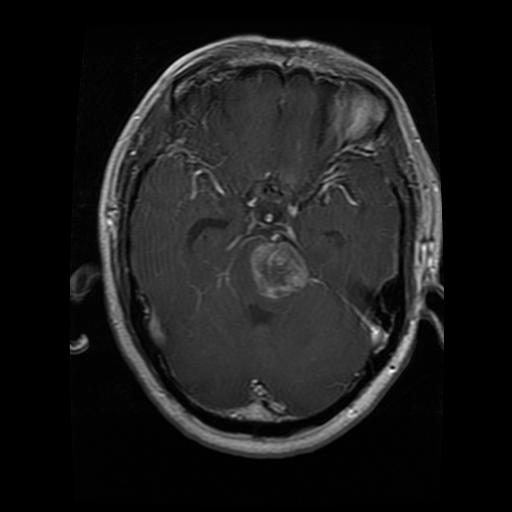
Label: glioma